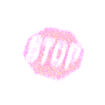
Verkehrszeichen: Stop
Umgebung: Outdoor, Urban
Tageszeit: SunriseSunset
Wetter: PartlyCloudy
Licht: Natural
Jahreszeit: Autumn
Kontrast: HighContrast